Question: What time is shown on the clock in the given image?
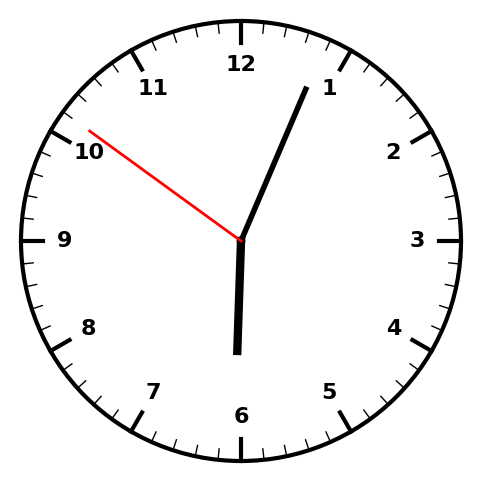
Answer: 06:03:51